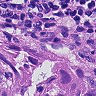
Metastatic tissue present: yes